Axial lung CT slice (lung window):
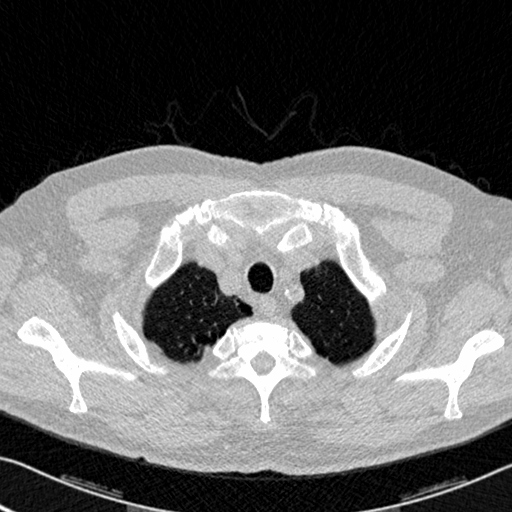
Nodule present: no